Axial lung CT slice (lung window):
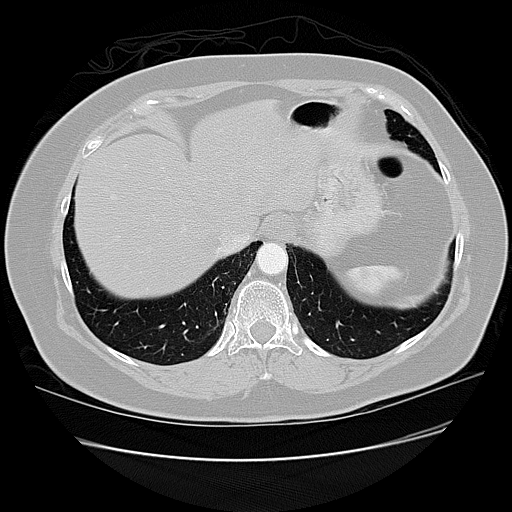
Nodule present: no